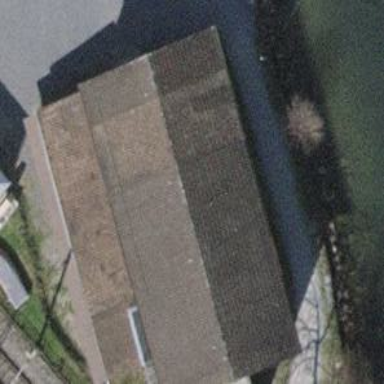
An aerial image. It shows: Building used for rowing sports.